Interaction volume radius: 5 \u00c5
Interaction volume height: 10 \u00c5
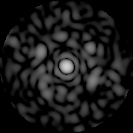
Disorder parameter: 0.8096